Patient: sex F, age 58
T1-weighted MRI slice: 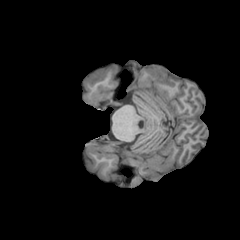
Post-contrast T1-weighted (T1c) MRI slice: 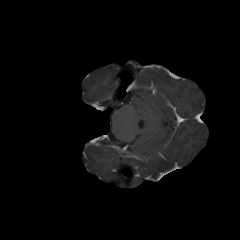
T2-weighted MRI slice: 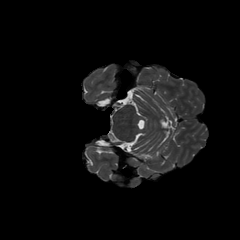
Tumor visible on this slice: no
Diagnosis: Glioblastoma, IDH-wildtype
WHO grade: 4